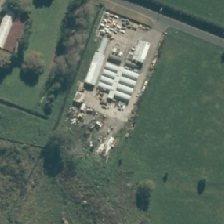
Land cover: urban_build_up